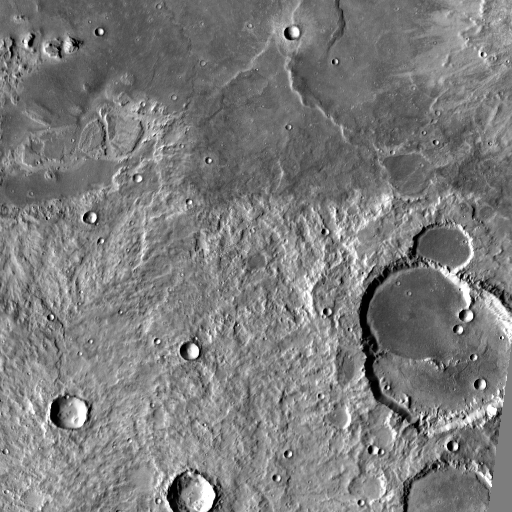
Crater classes present: Background, Other, Buried, Secondary